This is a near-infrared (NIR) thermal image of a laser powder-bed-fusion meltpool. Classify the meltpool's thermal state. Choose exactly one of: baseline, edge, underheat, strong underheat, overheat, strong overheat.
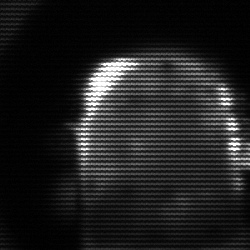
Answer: baseline